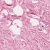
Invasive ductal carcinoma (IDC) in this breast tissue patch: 0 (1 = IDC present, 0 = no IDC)